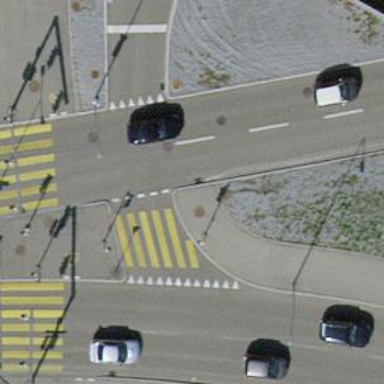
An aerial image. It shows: Crossing with zebra markings controlled by traffic signals.